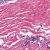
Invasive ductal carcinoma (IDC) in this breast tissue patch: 0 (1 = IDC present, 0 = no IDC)